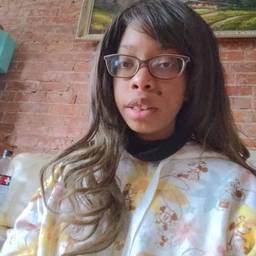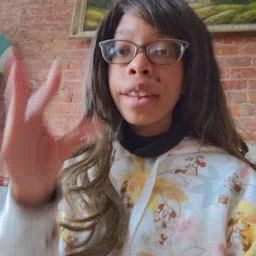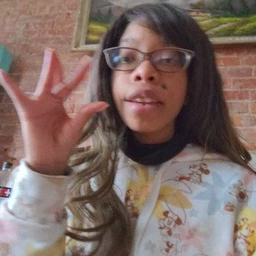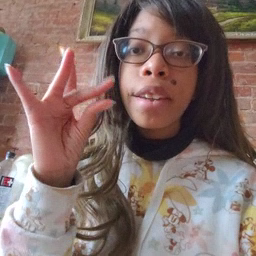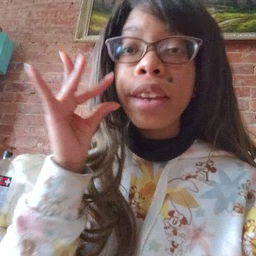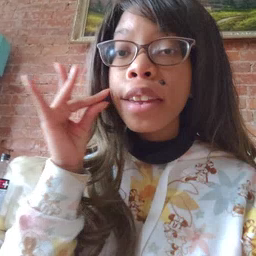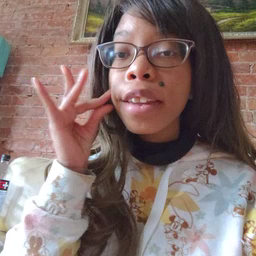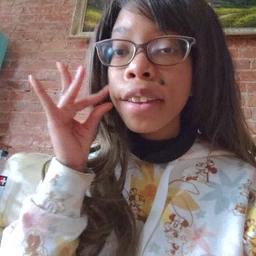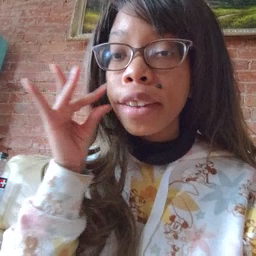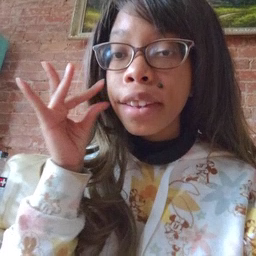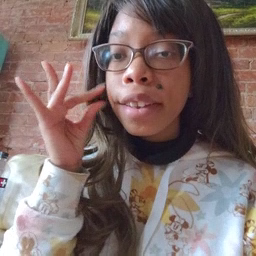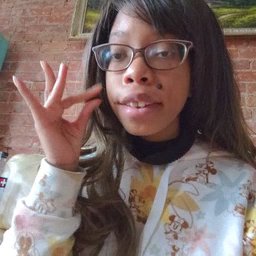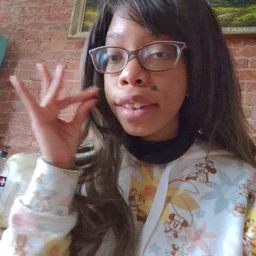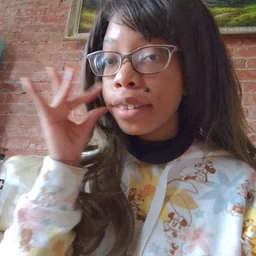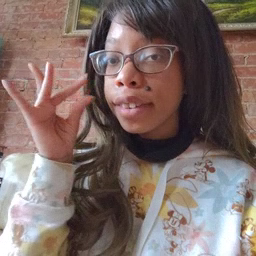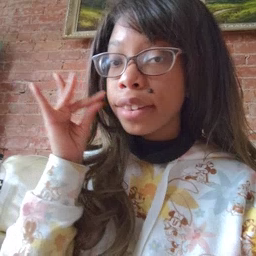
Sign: kitty